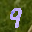
Label: 9